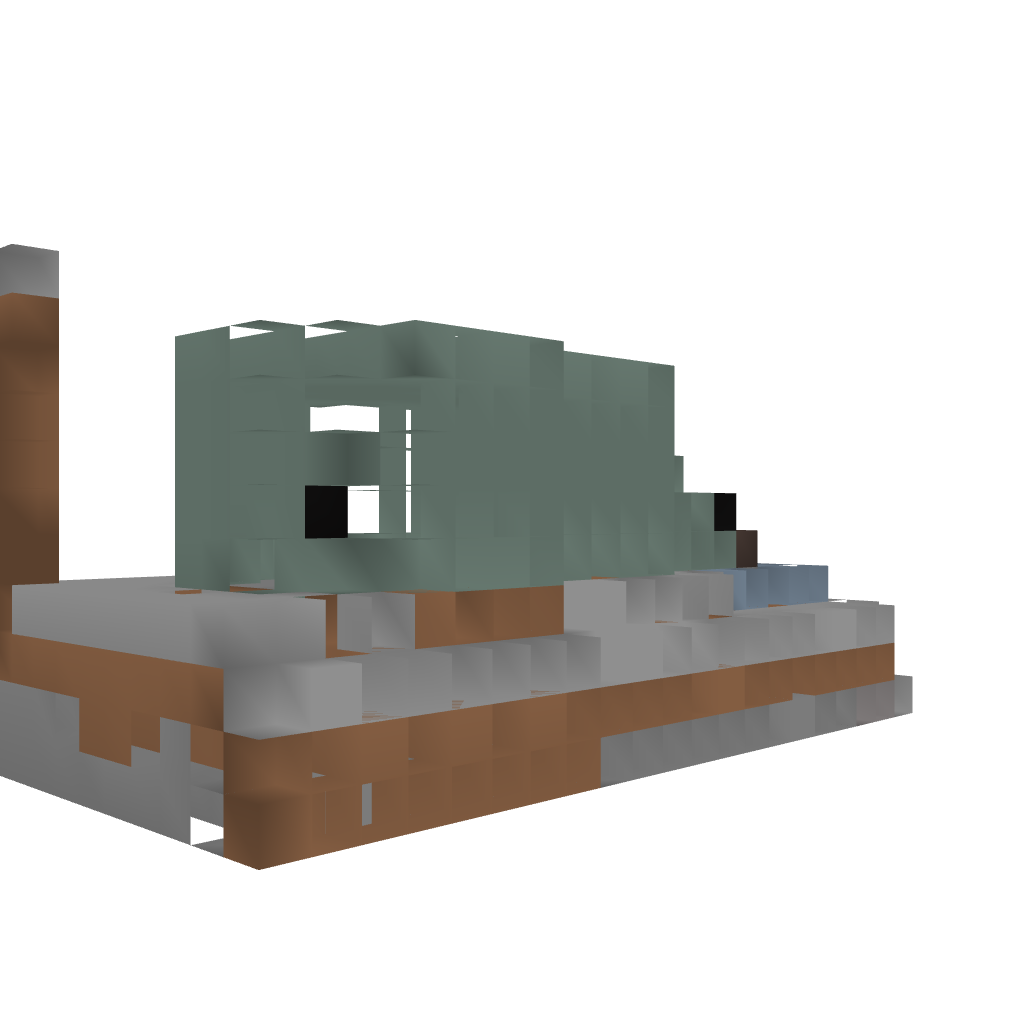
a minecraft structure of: ShopHeads